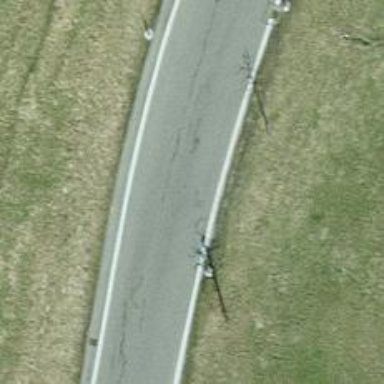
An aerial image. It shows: Tertiary road with asphalt surface.